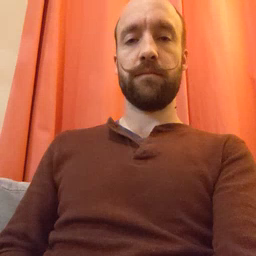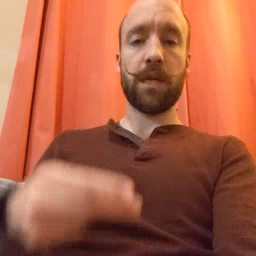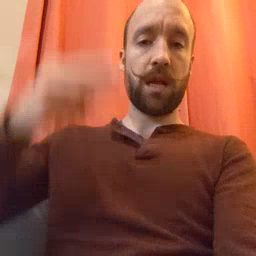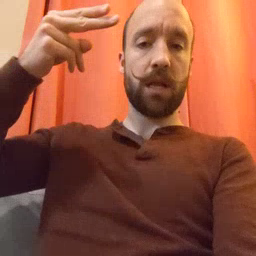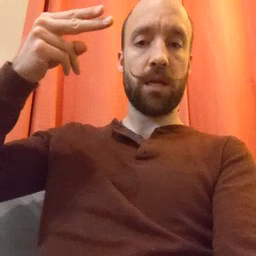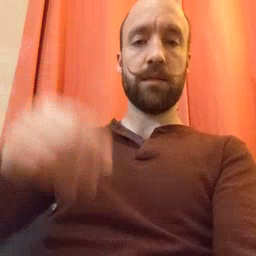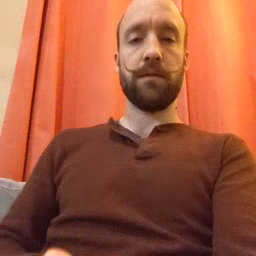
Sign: high